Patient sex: M
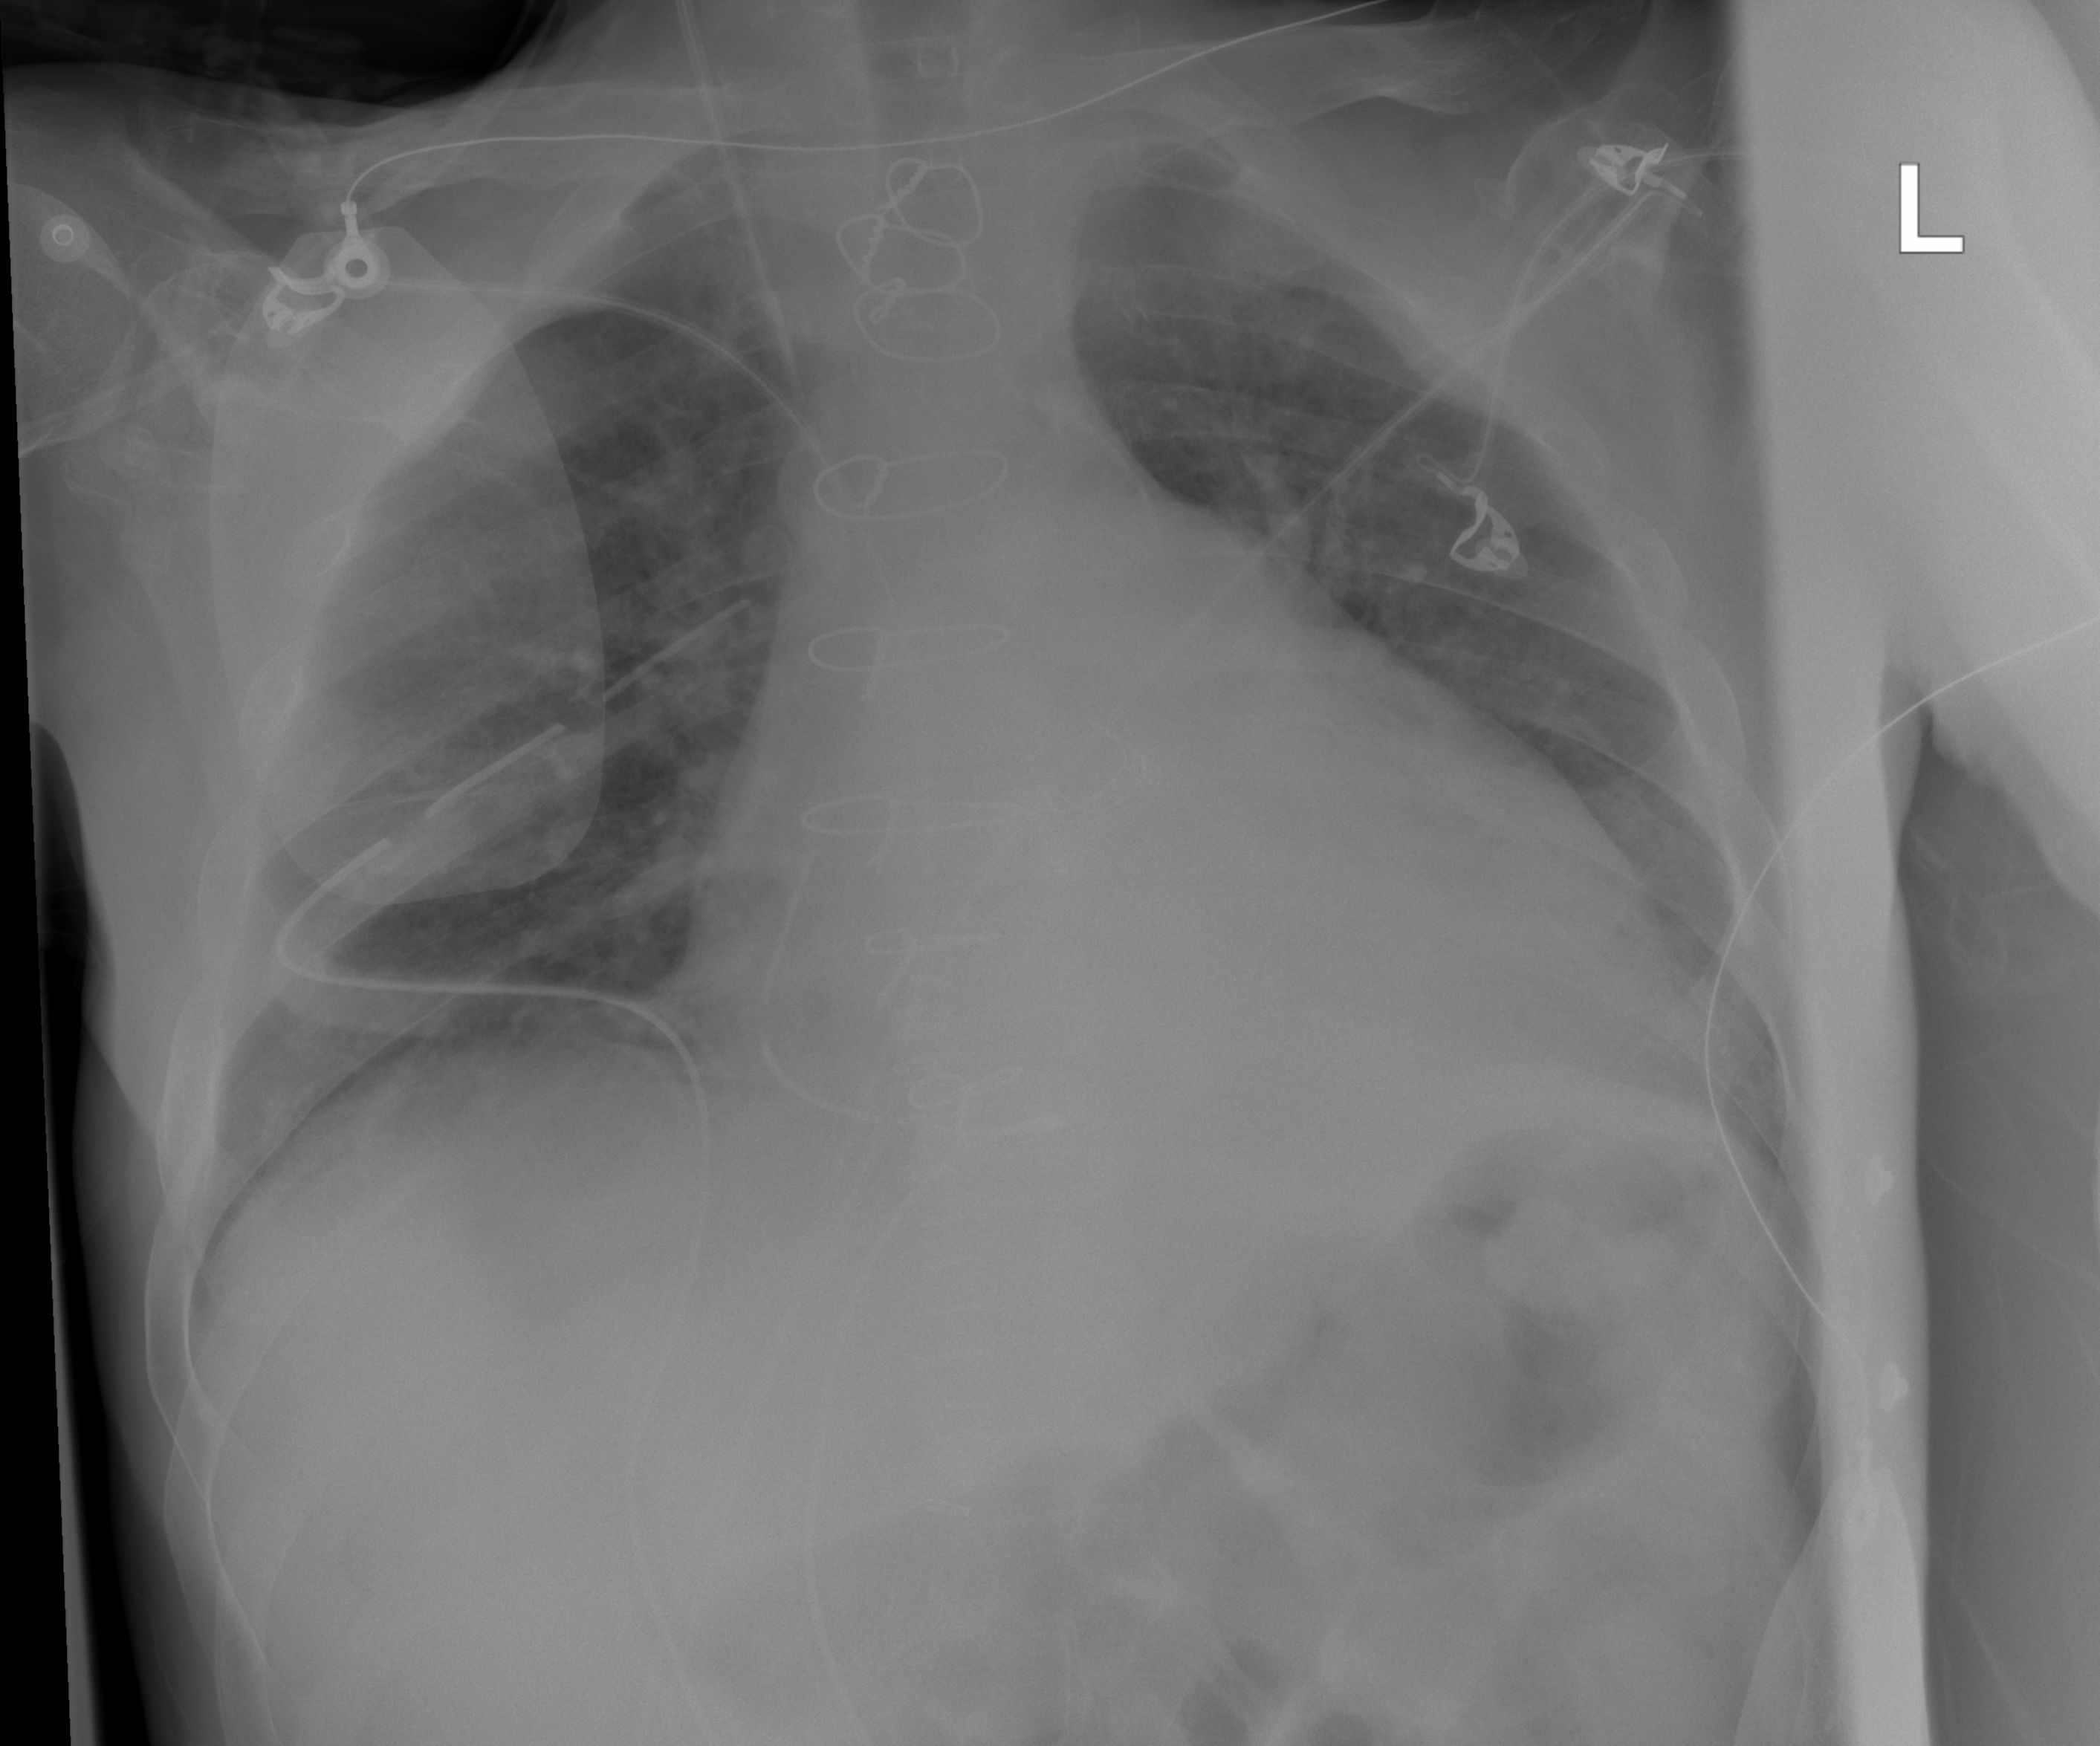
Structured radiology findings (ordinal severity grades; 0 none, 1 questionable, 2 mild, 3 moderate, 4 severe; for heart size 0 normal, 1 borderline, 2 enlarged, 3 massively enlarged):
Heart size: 2
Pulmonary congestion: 0
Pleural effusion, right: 0
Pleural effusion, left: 2
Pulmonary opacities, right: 2
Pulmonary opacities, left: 0
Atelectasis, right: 0
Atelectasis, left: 2